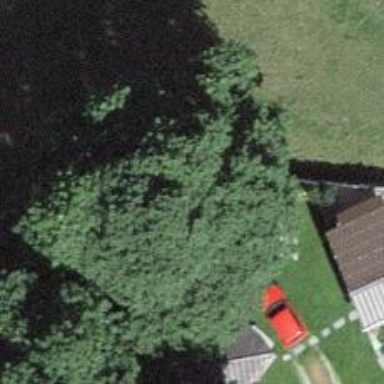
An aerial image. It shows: Single tag "natural: tree."